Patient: sex F, age 56
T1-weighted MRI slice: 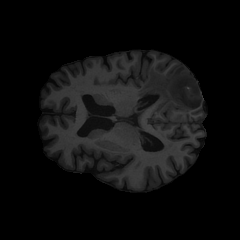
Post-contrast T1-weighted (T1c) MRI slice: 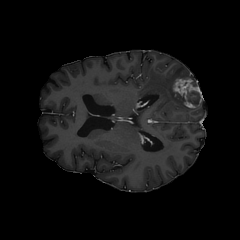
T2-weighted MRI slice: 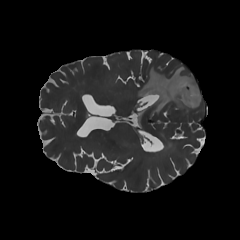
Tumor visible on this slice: yes
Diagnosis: Glioblastoma, IDH-wildtype
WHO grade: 4